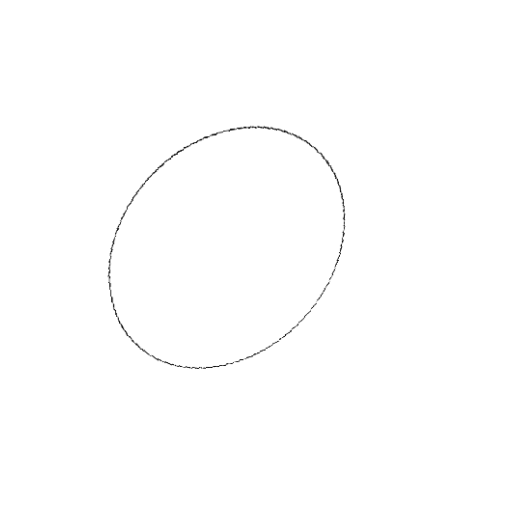
Crossing number: 0